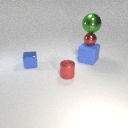
large green metal sphere above small red metal sphere